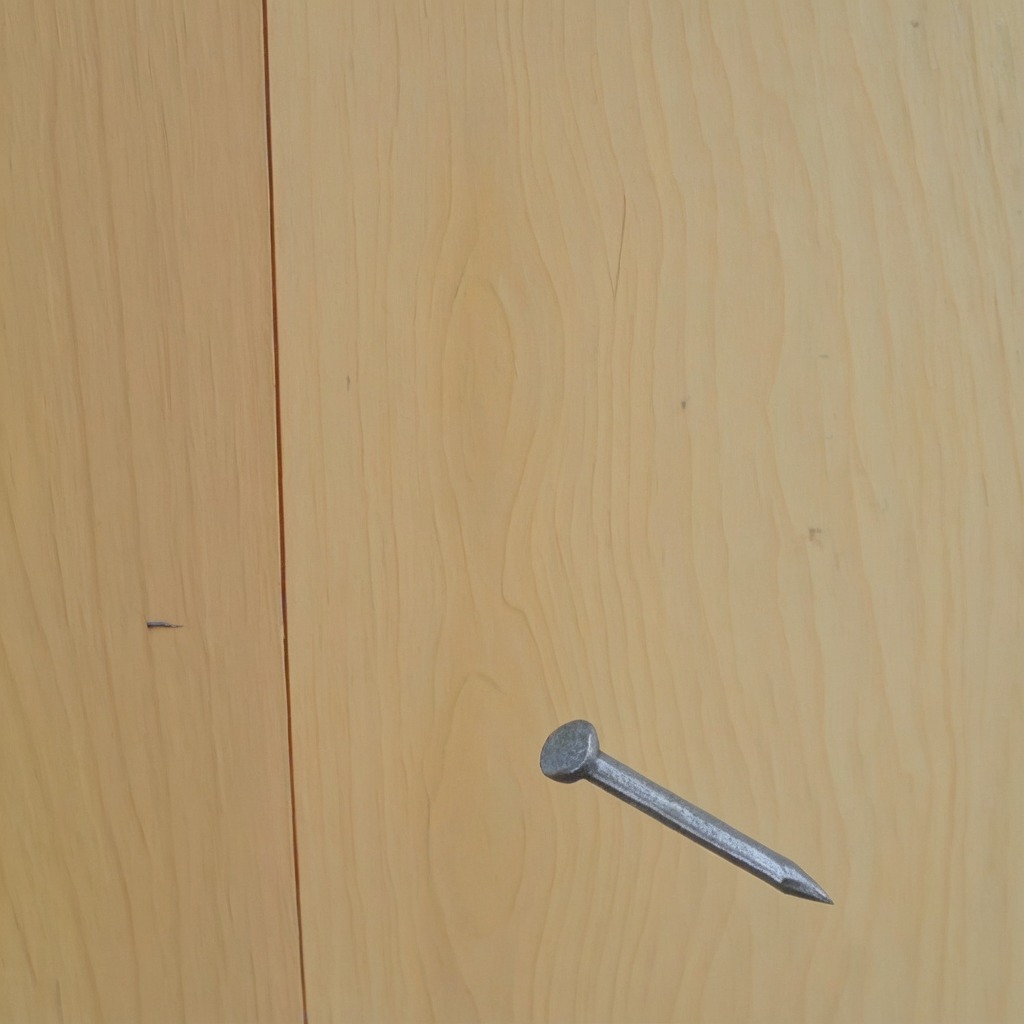
An iron nail is lying on the plywood surface in a paint workshop lit by afternoon window light.